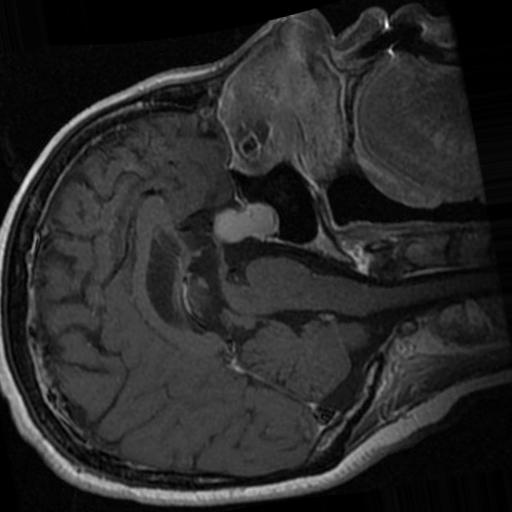
Label: brain_tumor